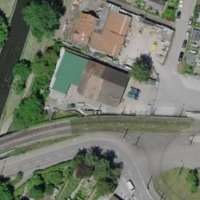
EUNIS habitat code: 54
Species observed at this site:
Calluna vulgaris